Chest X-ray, PA view. Patient: 65 years old, sex M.
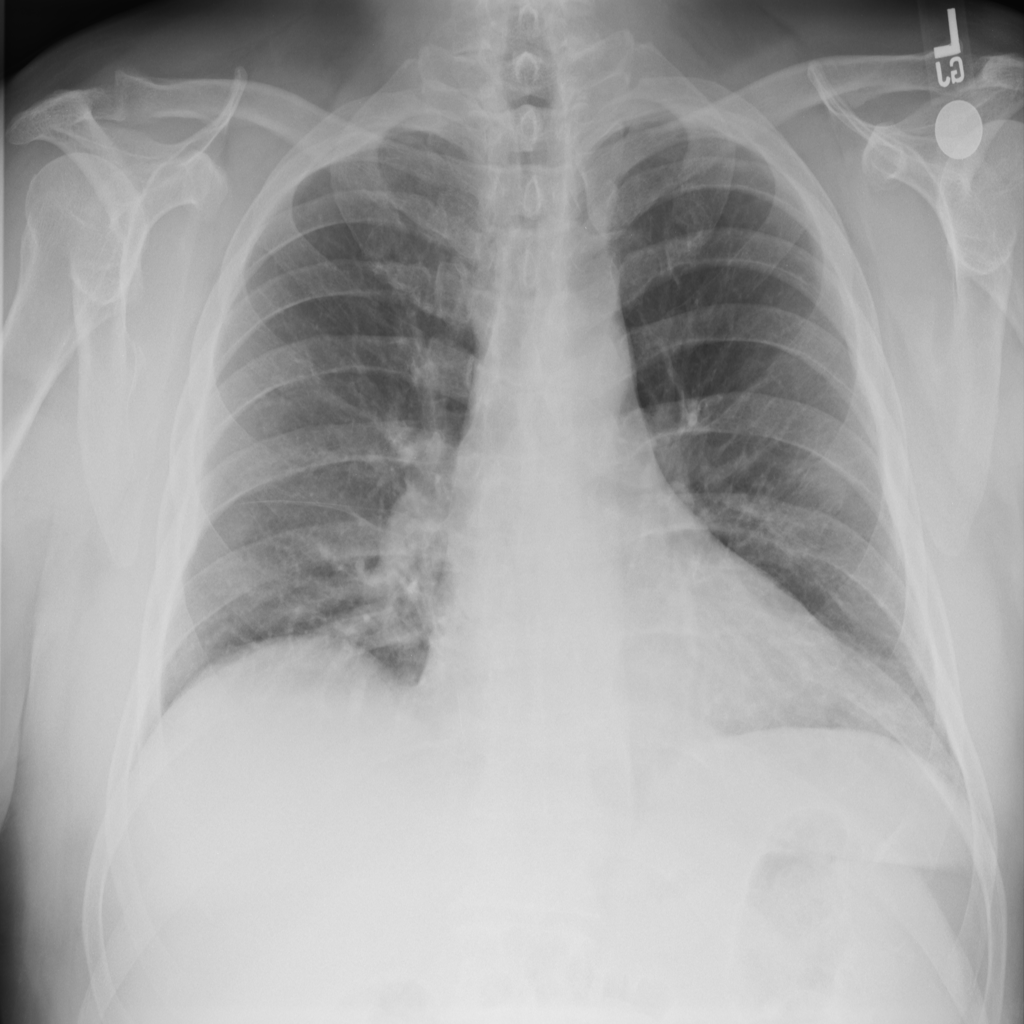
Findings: No Finding